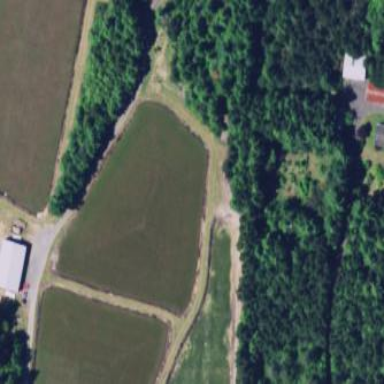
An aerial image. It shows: Farmland with cranberries as the crop.